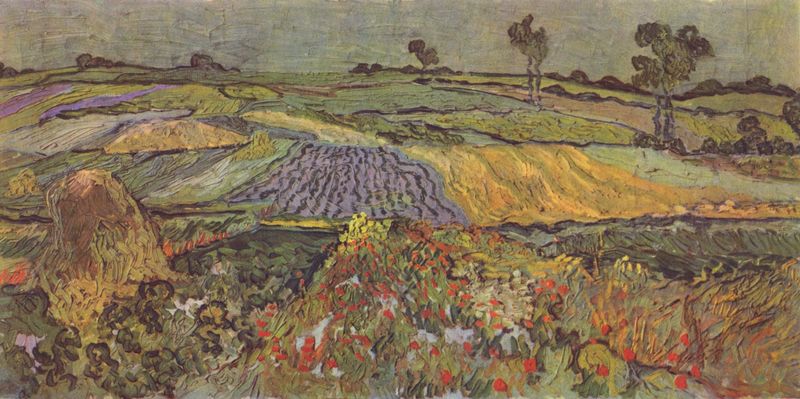
Titel: Ebene bei Auvers
Künstler: Vincent van Gogh
Standort: Wien
Institution: Kunsthistorisches Museum
Schlagwörter: baum, blau, gemälde, himmel, aquarell, bäume, gelb, grün, impressionismus, landschaft, blume, blumen, braun, bunt, frankreich, stroh, zeichnung, blüte, rot, wiese, expressionismus, malerei, teppich, stein, bild, öl, ebene, feld, felder, ferne, horizont, hügel, natur, weite, gebüsch, sträucher, wiesen, gold, kontrast, sanft, bewegt, farbig, sommer, wellen, hocke, moderne, acker, ernte, garben, heu, korn, weizen, farben, fels, farbe, lila, violett, landschaftsmalerei, linien, van gogh, tulpen, duktus, lavendel, unscharf, anbau, neger, gogh, provence, heuhaufen, hocken, mohn, mohnblumen, leinwand, kornblumen, pinselstrich, vincent van gogh, lanschaft, ackerbau, landwirtschaft, pinselstriche, farbfelder, ähren, klatschmohn, vincent, rpt, teilung, parallele, heugarben, garbe, arles, landschaftsgemälde, von gogh, lavender, luzerne, heuhocken, van bogh